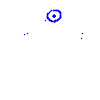
Particle: proton